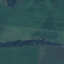
Land use / land cover class: Pasture